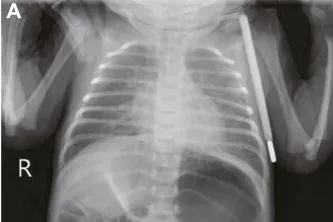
Imaging features in neonatal seizures induced by community-acquired acute severe hyponatremia. (A, B): bedside chest and abdominal X-rays reveal scattered patchy and nodular densities along the pulmonary markings in the middle and lower lung fields bilaterally, presenting with blurred and poorly defined margins. There is a noticeable presence of gas within the colon.
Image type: radiology (x_ray)